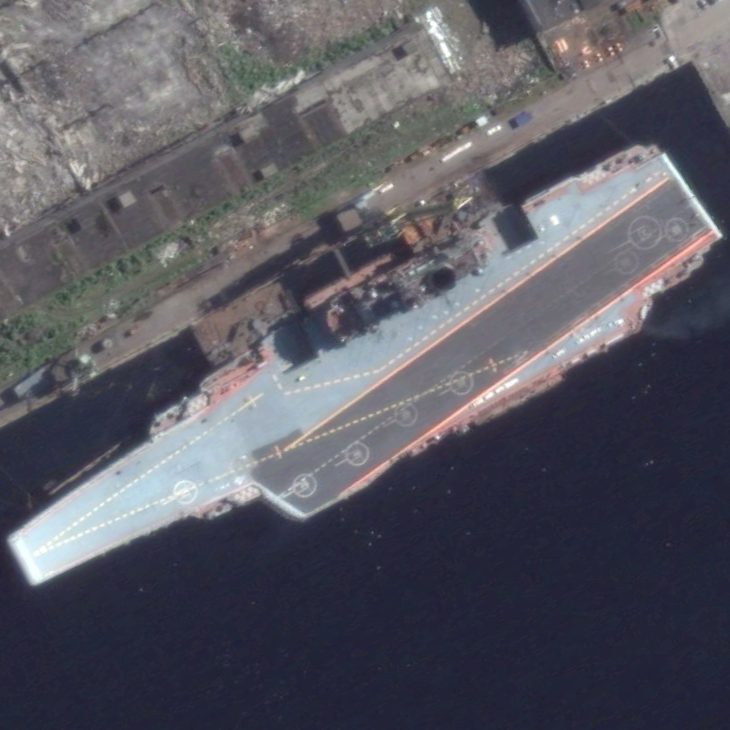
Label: Kuznetsov-class_aircraft_carrier